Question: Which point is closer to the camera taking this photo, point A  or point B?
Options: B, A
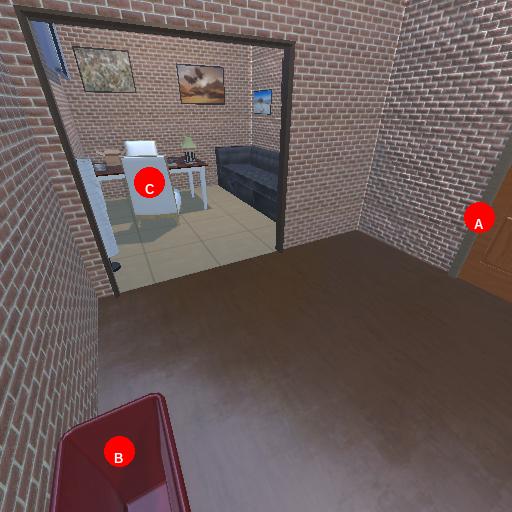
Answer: B